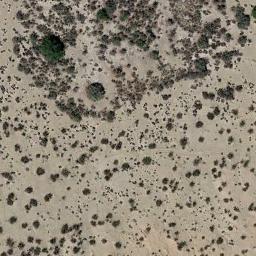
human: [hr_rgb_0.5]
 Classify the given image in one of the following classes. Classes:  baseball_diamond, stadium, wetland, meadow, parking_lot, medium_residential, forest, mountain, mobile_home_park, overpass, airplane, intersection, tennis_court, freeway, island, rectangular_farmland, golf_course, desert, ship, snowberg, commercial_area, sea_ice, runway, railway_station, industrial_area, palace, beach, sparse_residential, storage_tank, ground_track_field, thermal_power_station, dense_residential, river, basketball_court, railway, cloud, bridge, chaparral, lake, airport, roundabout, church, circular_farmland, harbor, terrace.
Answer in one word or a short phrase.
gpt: chaparral